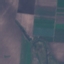
Label: AnnualCrop